Question: I've made vitamio VideoView in Dialog, but quality is very bad, worse than in activity.

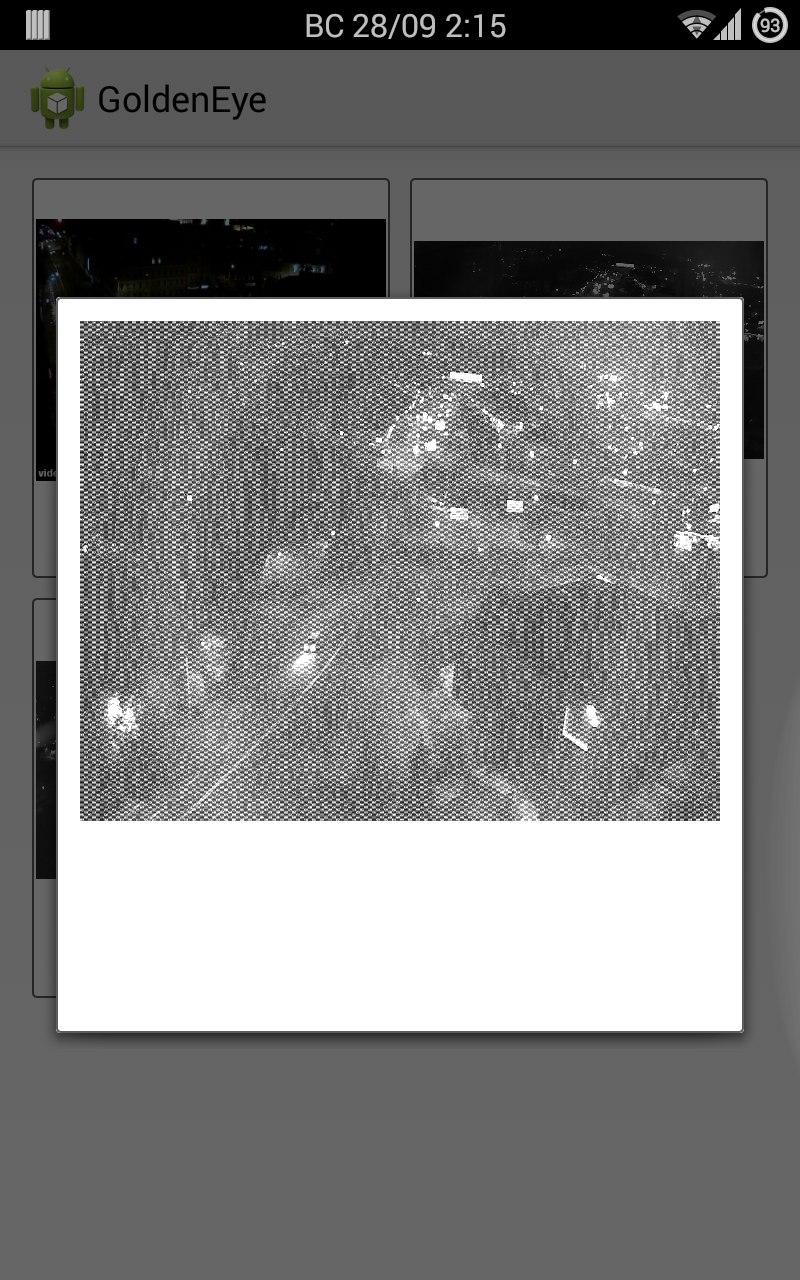
Answer: Solved!
I've added:
'''
mVideoView.setVideoQuality(MediaPlayer.VIDEOQUALITY_HIGH);
mVideoVIew.getHolder().setFormat(PixelFormat.RGBX_8888);
'''
Everything works fine now!